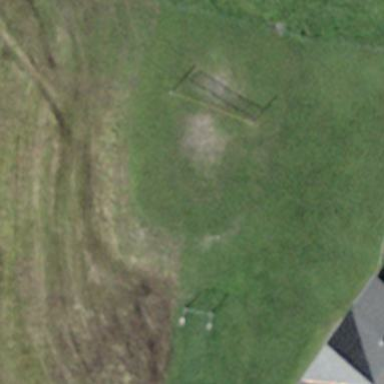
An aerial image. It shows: Grass pitch designated for volleyball.